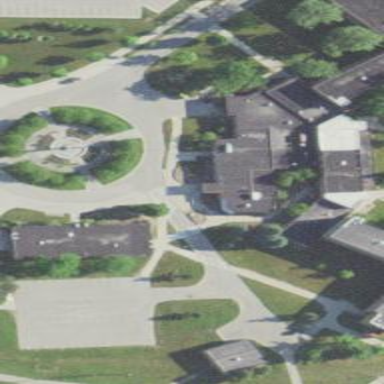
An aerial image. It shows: Social centre building.